Field crop: maize
Growth stage: 2
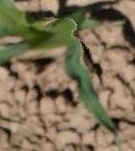
Species: maize